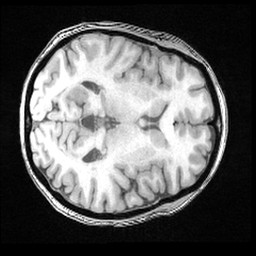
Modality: T1w
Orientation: axial
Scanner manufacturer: ge
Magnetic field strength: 3 T
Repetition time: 0.008572 s
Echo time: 0.003384 s